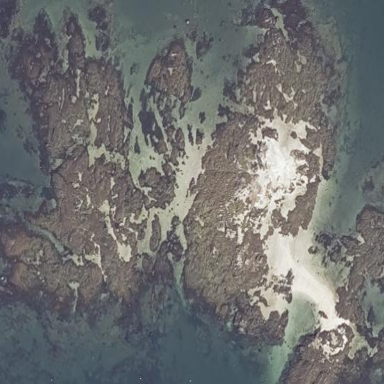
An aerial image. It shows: Picturesque coastline scene.